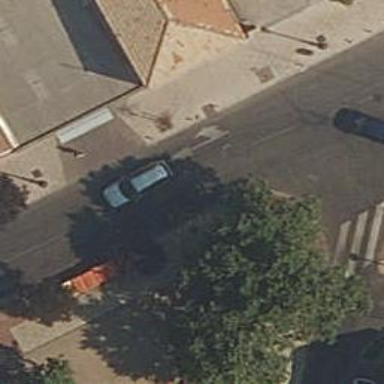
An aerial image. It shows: Sidewalk made of paving stones.